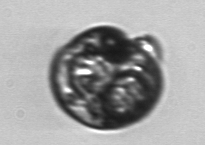
Label: Proterythropsis